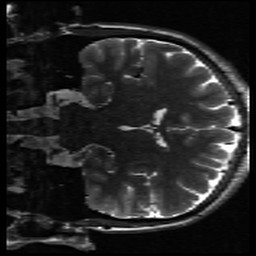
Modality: inplaneT2
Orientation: coronal